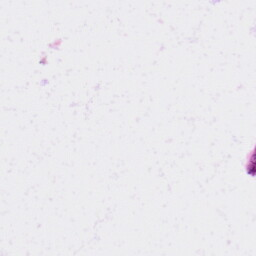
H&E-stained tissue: Skin